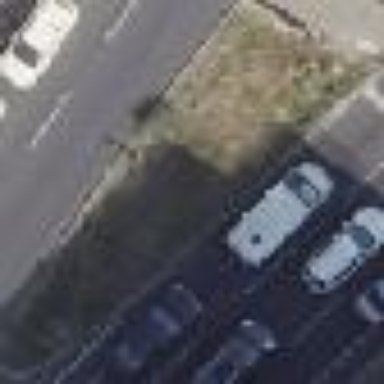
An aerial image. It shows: Grass area with traffic island.